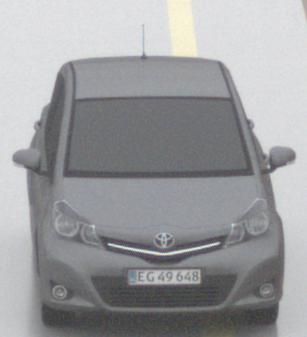
Make: Toyota
Model: Yaris 1.0
Detailed model: Yaris (XP9)
Model produced from: 2009/01
Model produced until: 2010/10
Doors: 3
Color: gray
Road condition: wet road
Daytime: midday
Contrast: low contrast